Question: I'm not sure Flexbox can do this, but it seems to be getting close:
<URL>
'''
.Nav {
display: flex;
max-width: 700px;
background: whitesmoke;
}
.Nav-column {
width: 33%;
padding: 0 20px;
display: flex;
flex-direction: column;
}
.Nav-hdg {
margin: 0 0 10px;
display: flex;
align-items: center;
flex: 1;
}
.Nav-content {
background: red;
flex: 1;
}
'''
Basically I'm trying to have the '.Nav-hdg' elements be the same height, and vertically centered across the columns. I don't want to specify a height, however, I want the height to be the height of the tallest '.Nav-hdg'.
Anyone know how to tackle this, or if flexbox can do this?
Here's a rough mockup of what I'm trying to achieve:

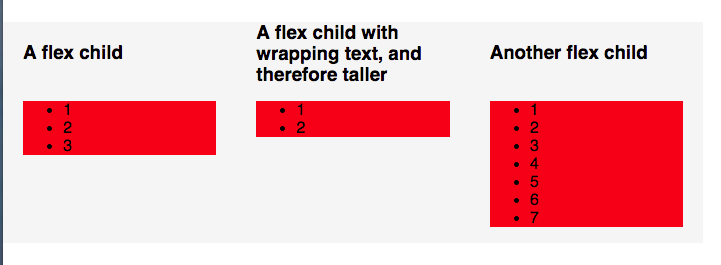
Answer: You'll need to define different flex box for headings and a different one for the content. This way you can specify 'justify-content: space-around;' for the headings and 'justify-content: flex-start;' for the content.
See this pen <URL>